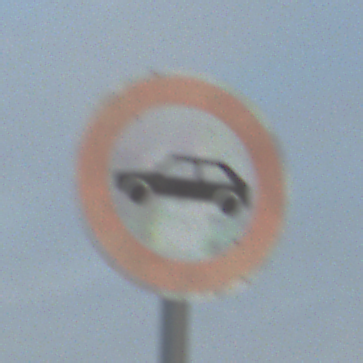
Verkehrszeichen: VerbotPersonenkraftwagen
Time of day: SunriseSunset
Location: Outdoor (Nature)
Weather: PartlyCloudy
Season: NotSpecified
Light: Natural